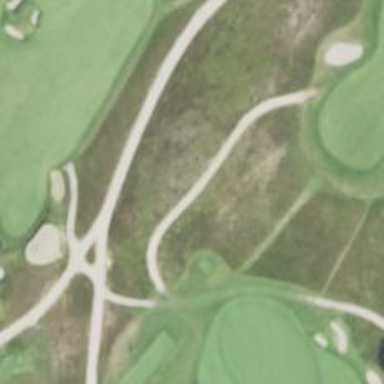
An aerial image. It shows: Path for both road and golf.